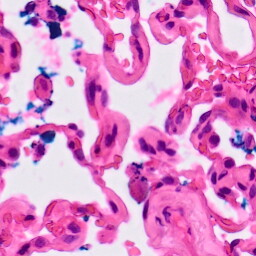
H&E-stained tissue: Lung